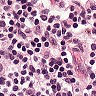
Metastatic tissue present: no